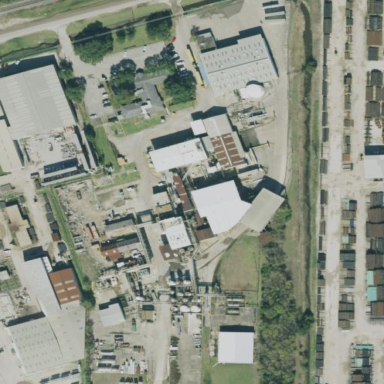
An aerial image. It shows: Industrial site with chemical works.